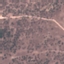
Land use / land cover class: HerbaceousVegetation